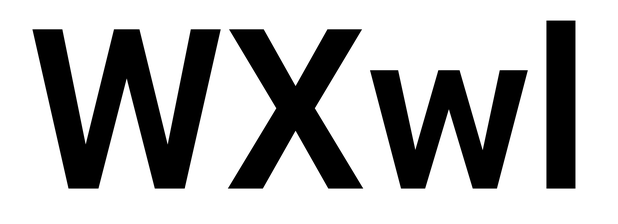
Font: Roboto_SemiBold